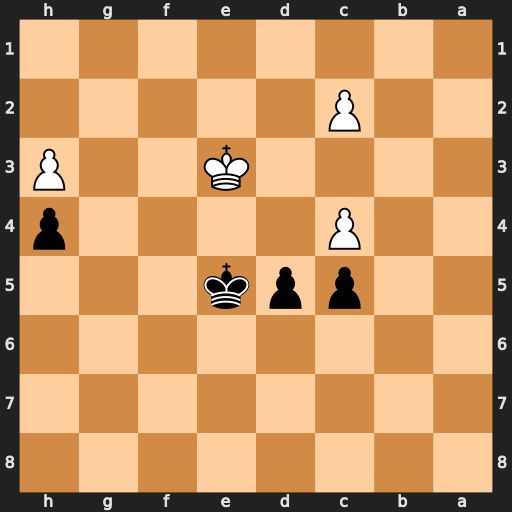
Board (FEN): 8/8/8/2ppk3/2P4p/4K2P/2P5/8
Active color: b
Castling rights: -
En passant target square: -
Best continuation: d4+ Kf2 Kf4